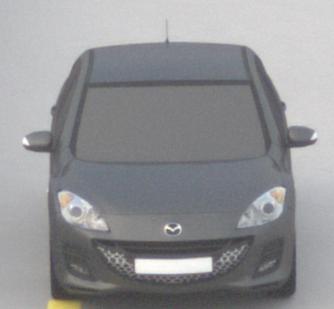
Make: Mazda
Model: 3 1.6
Detailed model: 3 (BL)
Model produced from: 2009/05
Model produced until: 2010/12
Doors: 5
Color: gray
Road condition: dry road
Daytime: morning or afternoon
Contrast: low contrast